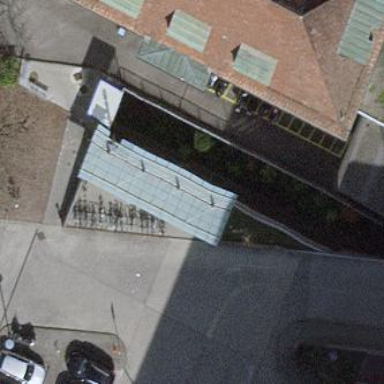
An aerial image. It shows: Bicycle parking facility.